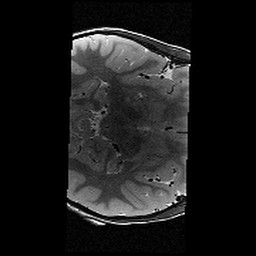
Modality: T2w
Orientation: axial
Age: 10
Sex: male
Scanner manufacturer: siemens
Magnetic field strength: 3 T
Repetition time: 9.23 s
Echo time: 0.067 s